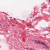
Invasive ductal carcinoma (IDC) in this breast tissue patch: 0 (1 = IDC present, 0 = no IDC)